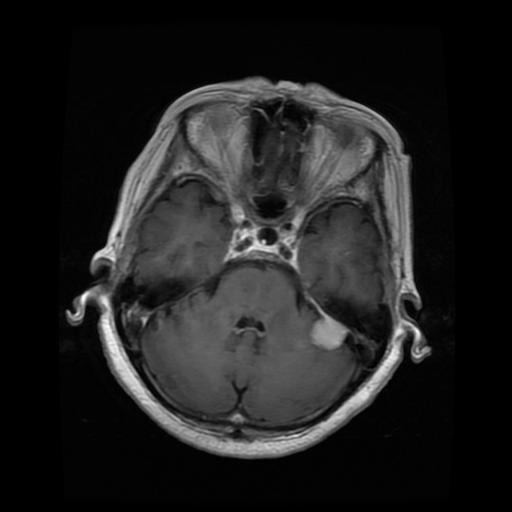
Label: meningioma